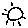
Label: sun